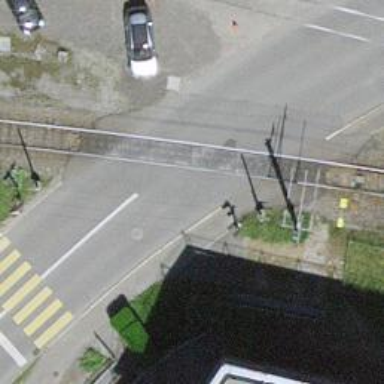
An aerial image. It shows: Level crossing along the railway.